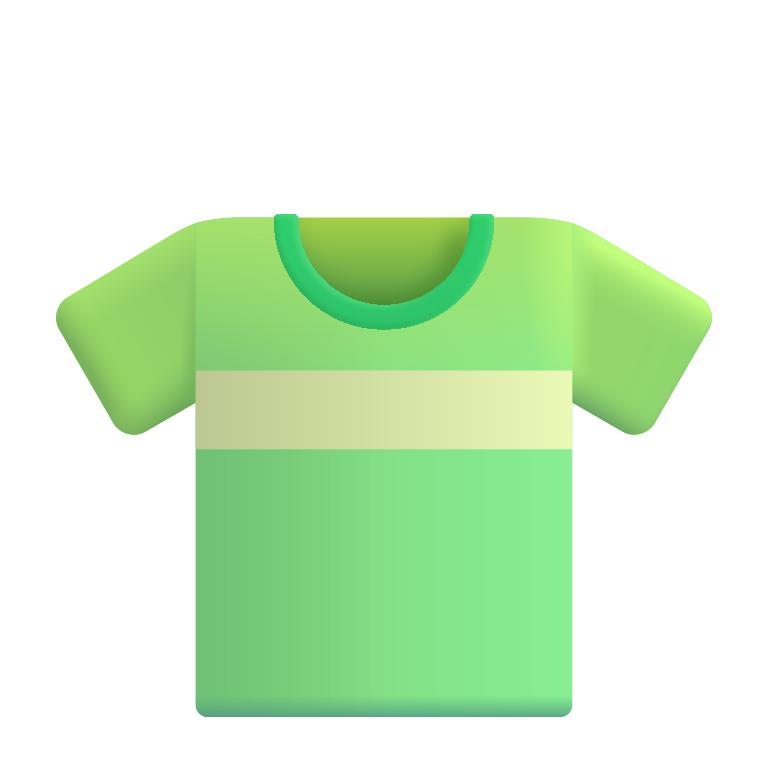
t shirt color